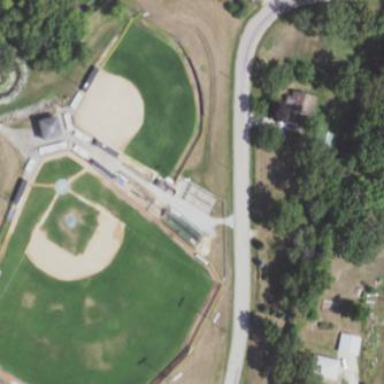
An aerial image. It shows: Softball pitch for baseball.